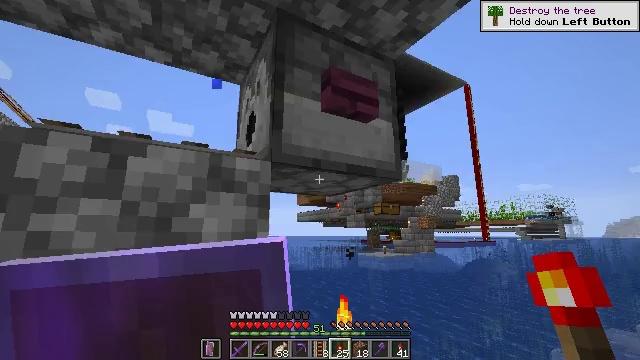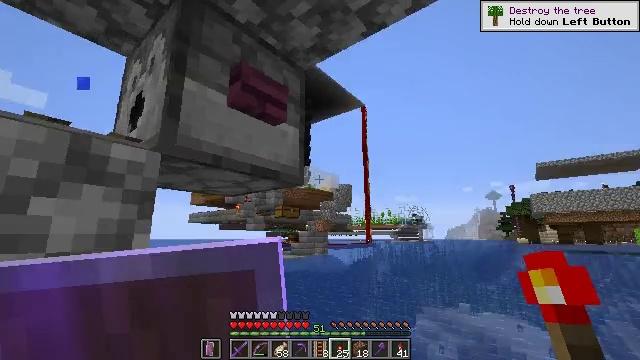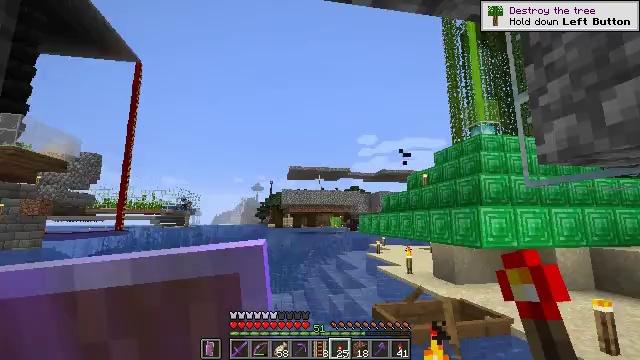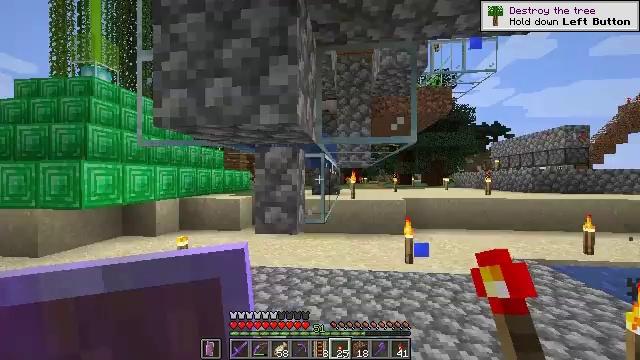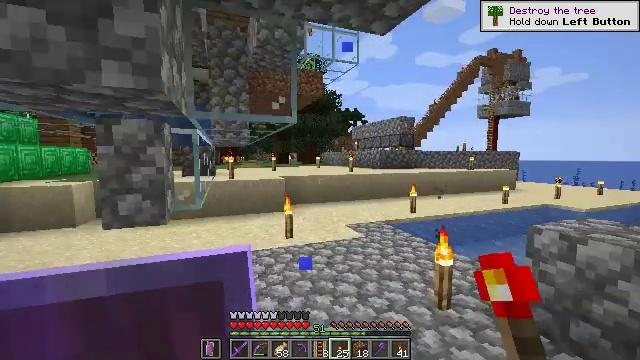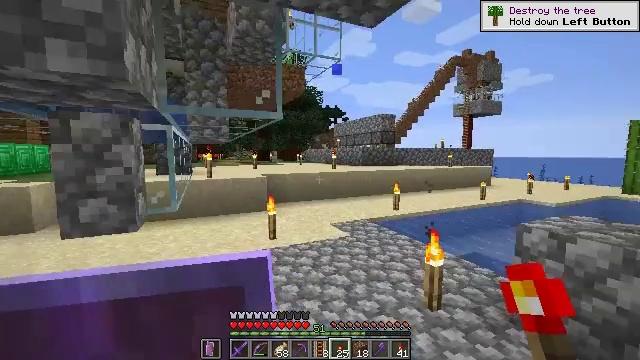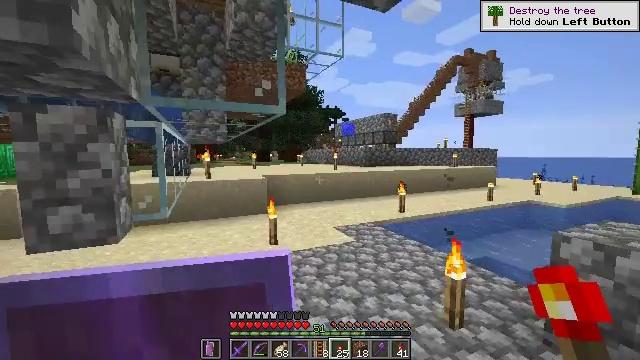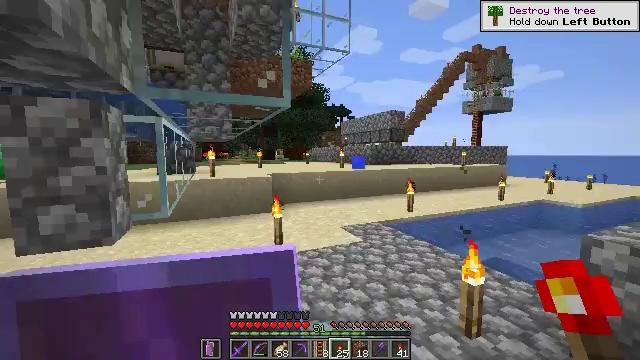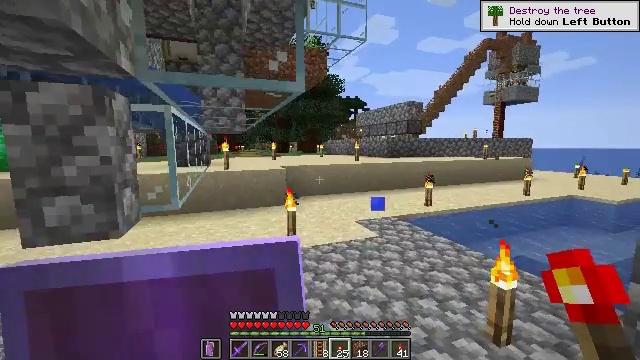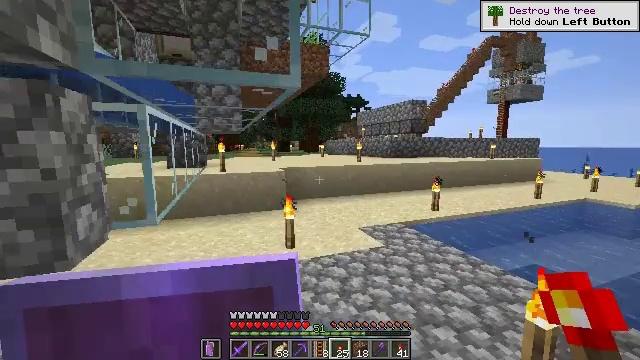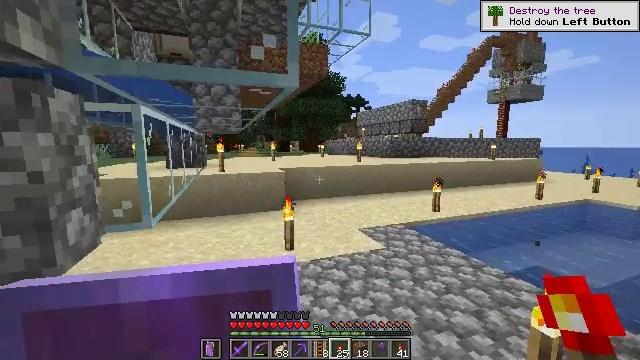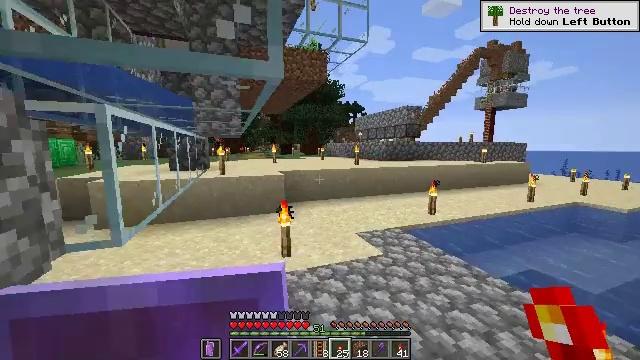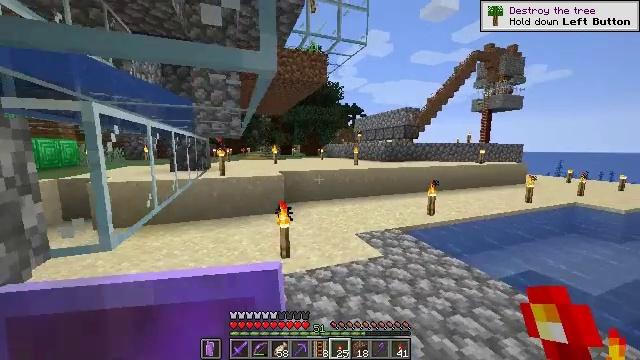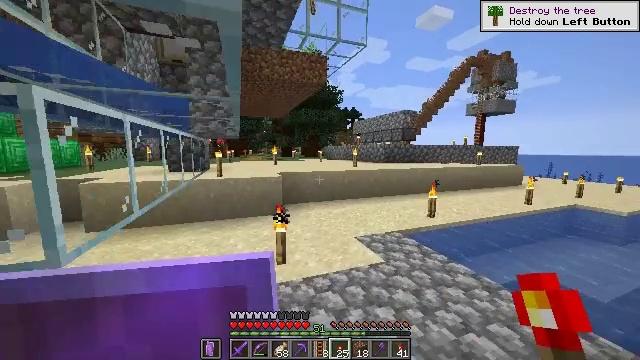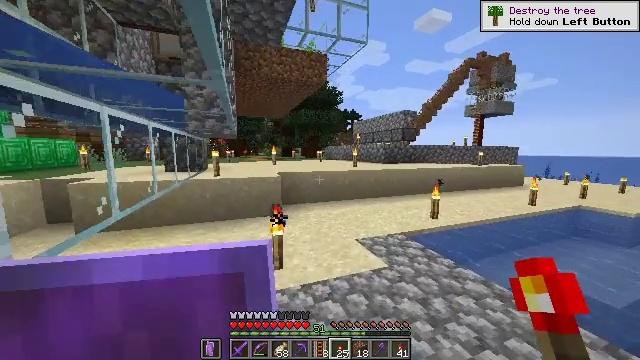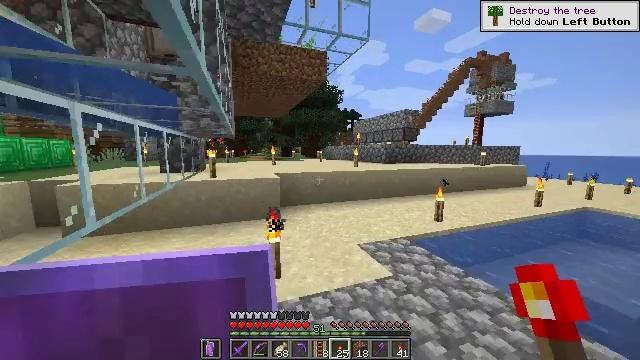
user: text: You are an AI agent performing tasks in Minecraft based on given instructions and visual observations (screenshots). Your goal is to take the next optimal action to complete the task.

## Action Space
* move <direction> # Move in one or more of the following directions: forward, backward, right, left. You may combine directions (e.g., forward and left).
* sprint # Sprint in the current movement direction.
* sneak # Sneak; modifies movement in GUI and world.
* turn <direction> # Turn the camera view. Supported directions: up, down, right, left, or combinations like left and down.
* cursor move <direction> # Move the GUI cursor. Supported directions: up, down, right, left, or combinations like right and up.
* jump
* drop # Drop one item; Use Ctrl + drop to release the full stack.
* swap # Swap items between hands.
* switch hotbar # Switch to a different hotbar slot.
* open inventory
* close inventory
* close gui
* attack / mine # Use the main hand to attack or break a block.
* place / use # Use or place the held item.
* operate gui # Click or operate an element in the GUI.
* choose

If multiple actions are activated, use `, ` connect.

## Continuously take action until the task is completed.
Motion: motion action
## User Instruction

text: Attack the composter to add it to your inventory.
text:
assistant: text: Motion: turn right
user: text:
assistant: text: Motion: move forward, turn right and down
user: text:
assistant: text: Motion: move forward, turn right and down
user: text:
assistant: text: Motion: move forward, turn right and down
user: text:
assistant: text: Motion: move forward, turn right
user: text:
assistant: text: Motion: move forward
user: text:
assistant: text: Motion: move forward, turn left
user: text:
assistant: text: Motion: move forward, turn left and down
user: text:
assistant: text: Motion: move forward
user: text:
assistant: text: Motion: move forward, sprint
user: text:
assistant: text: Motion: move forward, sprint
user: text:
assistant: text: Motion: move forward, sprint
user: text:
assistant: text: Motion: move forward, sprint
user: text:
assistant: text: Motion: move forward, sprint
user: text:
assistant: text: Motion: move forward, sprint
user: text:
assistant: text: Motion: move forward, sprint
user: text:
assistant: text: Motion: move forward, sprint
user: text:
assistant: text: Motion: move forward, sprint
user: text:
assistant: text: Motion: move forward, sprint
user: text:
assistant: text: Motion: move forward, sprint
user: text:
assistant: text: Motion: move forward, sprint
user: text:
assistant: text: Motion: move forward, sprint
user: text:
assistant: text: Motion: move forward, sprint
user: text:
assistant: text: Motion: move forward, sprint
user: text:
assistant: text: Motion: move forward, sprint
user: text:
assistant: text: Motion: move forward, sprint
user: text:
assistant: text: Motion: move forward, sprint
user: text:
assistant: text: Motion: move forward, sprint, jump
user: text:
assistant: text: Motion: move forward, sprint, jump
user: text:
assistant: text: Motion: move forward, sprint, jump